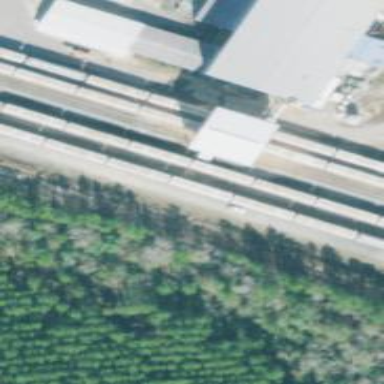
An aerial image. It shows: Loading tower along the railway.